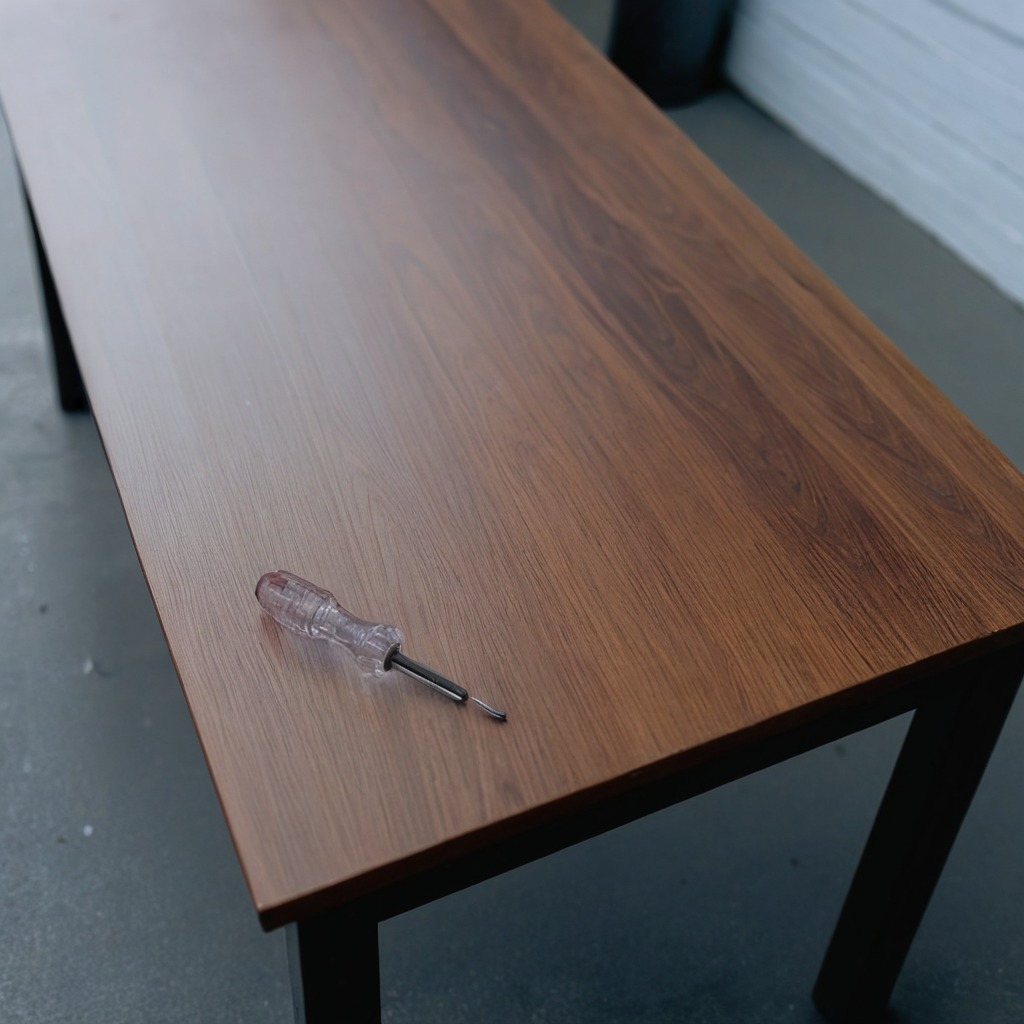
A screwdriver lying on a table in a small garage at twilight.